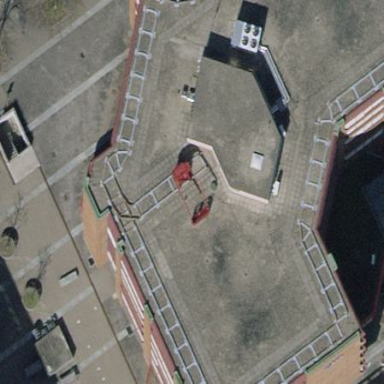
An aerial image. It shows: Red commercial building with flat roof.